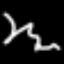
Label: squiggle